Question: Want to center MKMapView on a point ().
I've been trying to solve this using various plays with '-(CLLocationCoordinate2D)convertPoint:(CGPoint)point toCoordinateFromView:(UIView *)view' to no success.
Anyone been down this road ()?

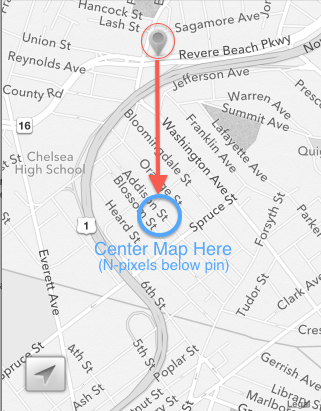
Answer: The easiest technique is to just shift the map down, say 40% from where the 'coordinate' would be, taking advantage of the 'span' of the 'region' of the 'MKMapView'. If you don't need actual pixels, but just need it to move down so that the 'CLLocationCoordinate2D' in question is near the top of the map (say 10% away from the top):
'''
CLLocationCoordinate2D center = coordinate;
center.latitude -= self.mapView.region.span.latitudeDelta * 0.40;
[self.mapView setCenterCoordinate:center animated:YES];
'''
---
If you want to account for rotation and pitch of the camera, the above technique may not be adequate. In that case, you could:
- Identify the position in the view to which you want to shift the user location;- Convert that to a 'CLLocation';- Calculate the distance of the current user location from that new desired location;- Move the camera by that distance in the direction 180deg from the current heading of the map's camera.
E.g. in Swift 3, something like:
'''
var point = mapView.convert(mapView.centerCoordinate, toPointTo: view)
point.y -= offset
let coordinate = mapView.convert(point, toCoordinateFrom: view)
let offsetLocation = coordinate.location
let distance = mapView.centerCoordinate.location.distance(from: offsetLocation) / 1000.0
let camera = mapView.camera
let adjustedCenter = mapView.centerCoordinate.adjust(by: distance, at: camera.heading - 180.0)
camera.centerCoordinate = adjustedCenter
'''
Where 'CLLocationCoordinate2D' has the following 'extension':
'''
extension CLLocationCoordinate2D {
var location: CLLocation {
return CLLocation(latitude: latitude, longitude: longitude)
}
private func radians(from degrees: CLLocationDegrees) -> Double {
return degrees * .pi / 180.0
}
private func degrees(from radians: Double) -> CLLocationDegrees {
return radians * 180.0 / .pi
}
func adjust(by distance: CLLocationDistance, at bearing: CLLocationDegrees) -> CLLocationCoordinate2D {
let distanceRadians = distance / 6_371.0 // 6,371 = Earth's radius in km
let bearingRadians = radians(from: bearing)
let fromLatRadians = radians(from: latitude)
let fromLonRadians = radians(from: longitude)
let toLatRadians = asin( sin(fromLatRadians) * cos(distanceRadians)
+ cos(fromLatRadians) * sin(distanceRadians) * cos(bearingRadians) )
var toLonRadians = fromLonRadians + atan2(sin(bearingRadians)
* sin(distanceRadians) * cos(fromLatRadians), cos(distanceRadians)
- sin(fromLatRadians) * sin(toLatRadians))
// adjust toLonRadians to be in the range -180 to +180...
toLonRadians = fmod((toLonRadians + 3.0 * .pi), (2.0 * .pi)) - .pi
let result = CLLocationCoordinate2D(latitude: degrees(from: toLatRadians), longitude: degrees(from: toLonRadians))
return result
}
}
'''
So, even with the camera pitched and at a heading other than due north, this moves the user's location (which is centered, where the lower crosshair is) up 150 pixels (where the upper crosshair is), yielding something like:
<URL>
Obviously, you should be conscious about degenerate situations (e.g. you're 1 km from the south pole and you try to shift the map up 2 km meters; you're using a camera angle pitched so far that the desired screen location is past the horizon; etc.), but for practical, real-world scenarios, something like the above might be sufficient. Obviously, if you don't let the user change the pitch of the camera, the answer is even easier.
---
'n'
If you have a 'CLLocationCoordinate2D', you can convert it to a 'CGPoint', move it x pixels, and then convert it back to a 'CLLocationCoordinate2D':
'''
- (void)moveCenterByOffset:(CGPoint)offset from:(CLLocationCoordinate2D)coordinate
{
CGPoint point = [self.mapView convertCoordinate:coordinate toPointToView:self.mapView];
point.x += offset.x;
point.y += offset.y;
CLLocationCoordinate2D center = [self.mapView convertPoint:point toCoordinateFromView:self.mapView];
[self.mapView setCenterCoordinate:center animated:YES];
}
'''
You can call this by:
'''
[self moveCenterByOffset:CGPointMake(0, 100) from:coordinate];
'''
Unfortunately, this only works if the 'coordinate' is visible before you start, so you might have to go to the original coordinate first, and then adjust the center.